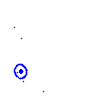
Particle: kaon